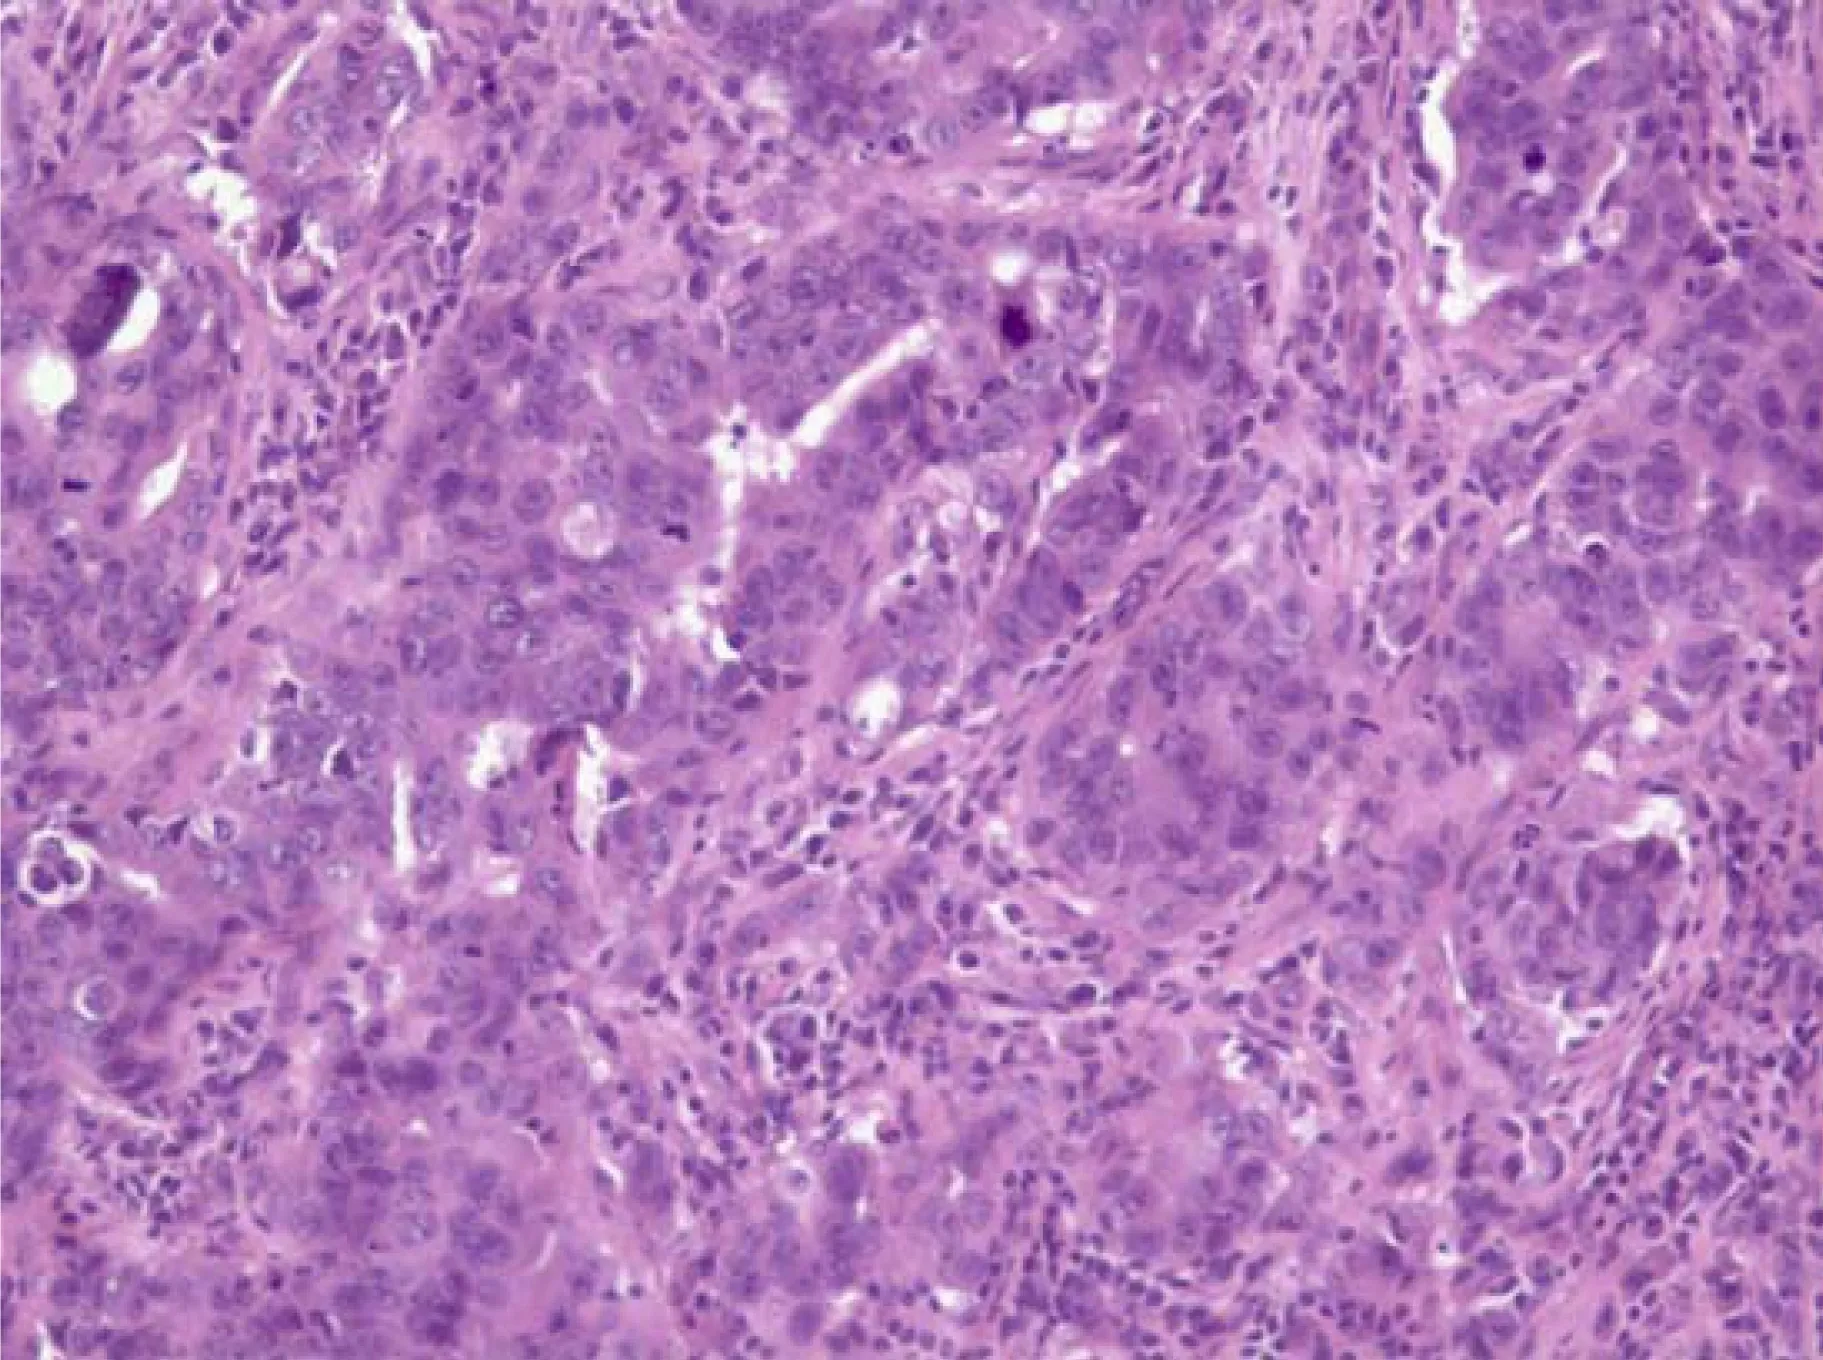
Histologic examination of the breast mass showed a high-grade carcinoma with pleomorphic nuclei and prominent nucleoli infiltrating predominantly in sheets with occasional glandular formations. A prominent lymphoplasmacytic infiltrate surrounds clusters of tumour cells. (Haematoxylin and eosin, x200).
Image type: pathology (h&e)